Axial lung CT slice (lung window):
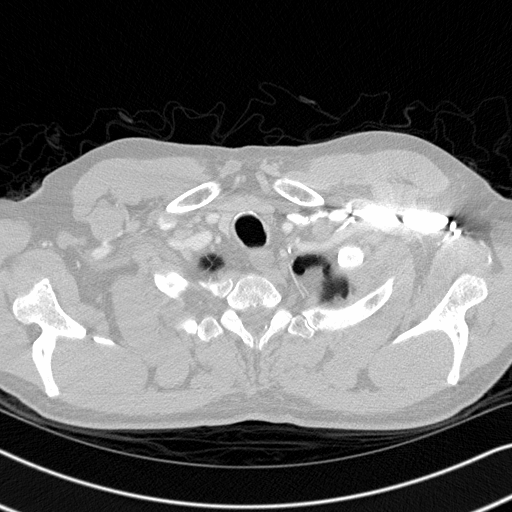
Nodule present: no